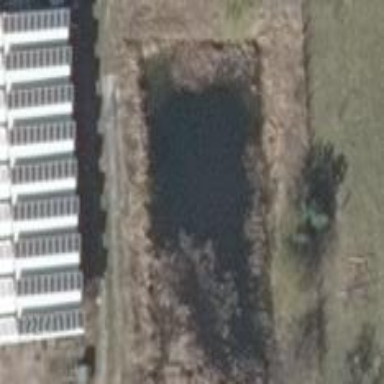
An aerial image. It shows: Pond surrounded by natural water.